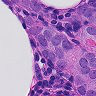
Metastatic tissue present: yes